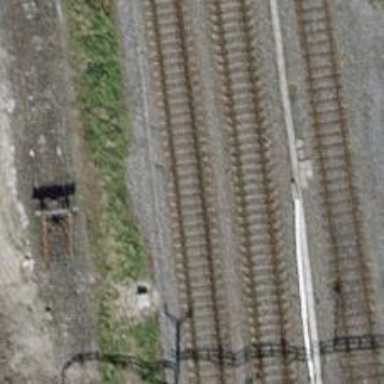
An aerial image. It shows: Single-track railway with electrified contact lines.